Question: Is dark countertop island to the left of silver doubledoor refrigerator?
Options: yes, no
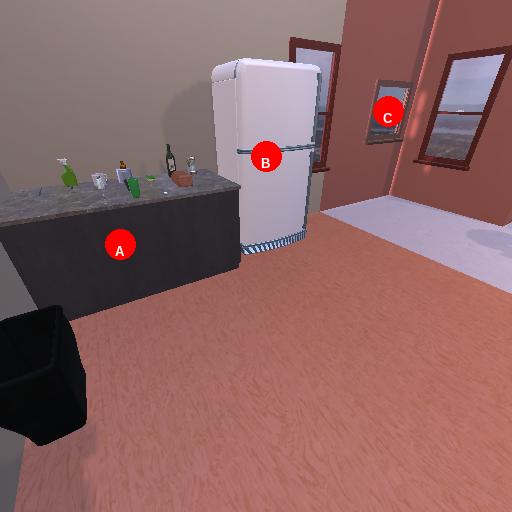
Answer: yes